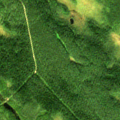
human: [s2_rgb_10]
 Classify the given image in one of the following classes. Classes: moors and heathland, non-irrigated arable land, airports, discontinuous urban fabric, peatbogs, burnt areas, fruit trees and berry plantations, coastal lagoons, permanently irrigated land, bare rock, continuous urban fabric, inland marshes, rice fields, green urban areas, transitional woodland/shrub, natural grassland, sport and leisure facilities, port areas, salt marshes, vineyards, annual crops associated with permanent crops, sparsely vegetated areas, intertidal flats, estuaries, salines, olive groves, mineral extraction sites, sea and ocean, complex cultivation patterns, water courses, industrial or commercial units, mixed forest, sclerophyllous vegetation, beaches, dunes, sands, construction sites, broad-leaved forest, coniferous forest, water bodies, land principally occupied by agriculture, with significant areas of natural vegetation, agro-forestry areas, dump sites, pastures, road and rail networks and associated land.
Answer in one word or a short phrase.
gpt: coniferous forest, mixed forest